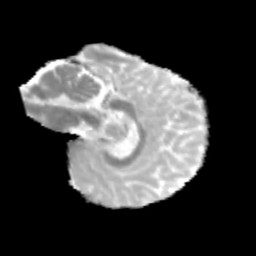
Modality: MD
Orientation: sagittal
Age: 12
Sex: male
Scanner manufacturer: siemens
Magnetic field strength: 3 T
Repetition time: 3.8 s
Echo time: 0.07 s